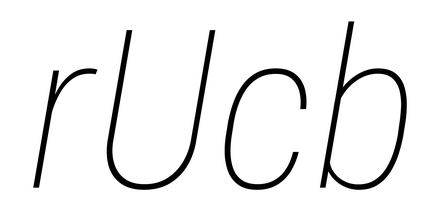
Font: Roboto-Italic_Condensed_Thin_Italic